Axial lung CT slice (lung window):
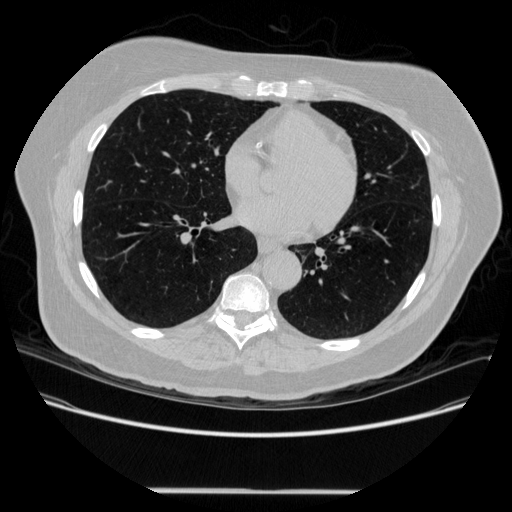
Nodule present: no